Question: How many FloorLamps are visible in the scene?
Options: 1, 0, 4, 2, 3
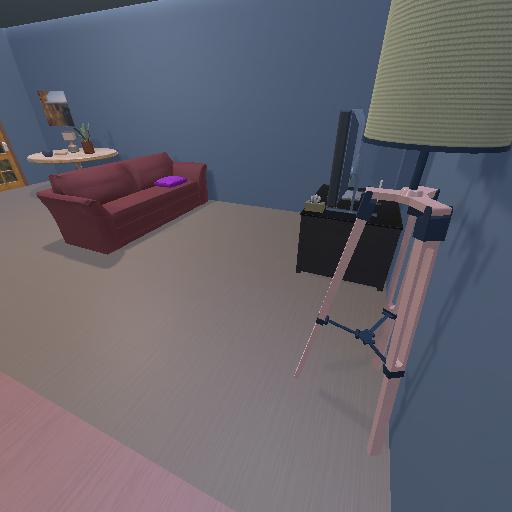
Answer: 1